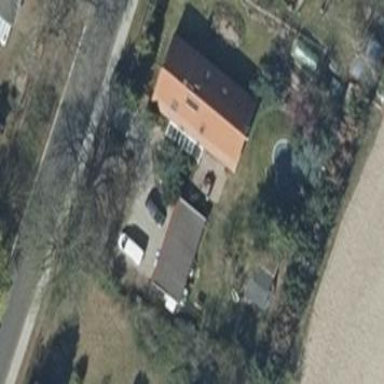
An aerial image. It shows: Gabled house with red roof. The roof is oriented along the house.